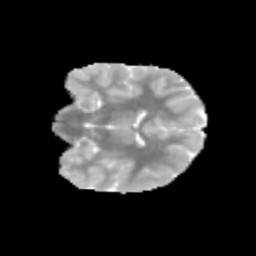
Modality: MD
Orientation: coronal
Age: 11
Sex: female
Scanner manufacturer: siemens
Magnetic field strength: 3 T
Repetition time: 3.8 s
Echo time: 0.07 s